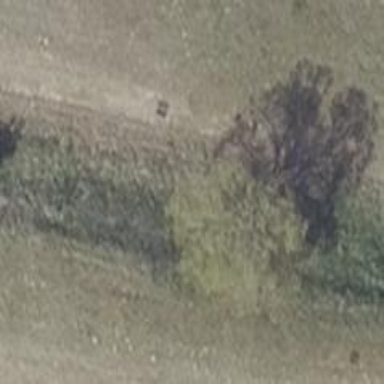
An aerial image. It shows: Deciduous broadleaved tree.